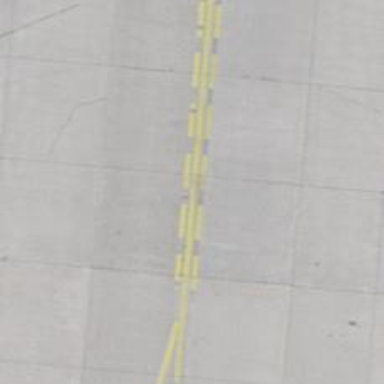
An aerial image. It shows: View of taxiway at the airport.